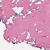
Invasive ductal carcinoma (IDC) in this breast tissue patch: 0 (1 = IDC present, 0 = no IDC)